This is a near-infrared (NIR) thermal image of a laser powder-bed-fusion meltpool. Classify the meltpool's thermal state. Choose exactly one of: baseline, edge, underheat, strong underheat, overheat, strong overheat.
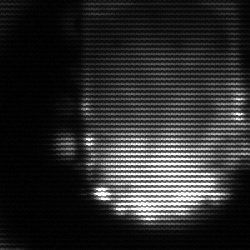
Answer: baseline